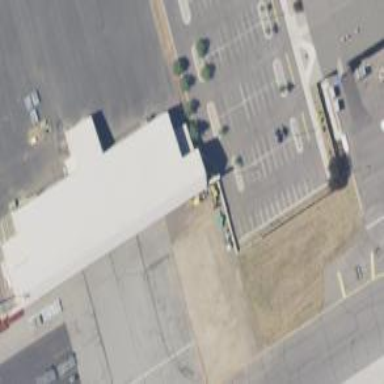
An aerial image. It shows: Hangar at the airport.